Aerial crown-view tile of a tropical tree (Barro Colorado Island, Panama), acquired 20240813:
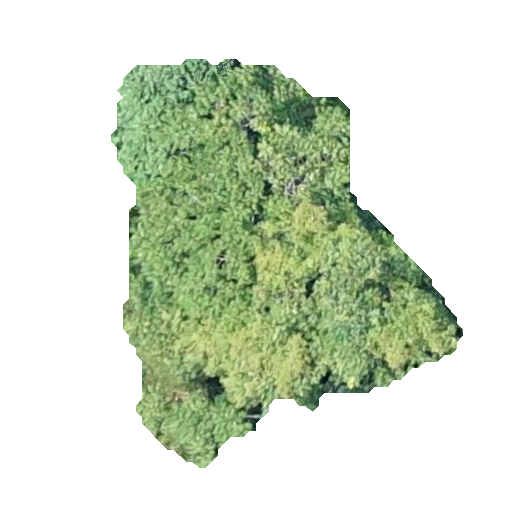
Species: Trattinnickia aspera
GBIF accepted scientific name: Trattinnickia aspera
Crown area: 136.464 m²